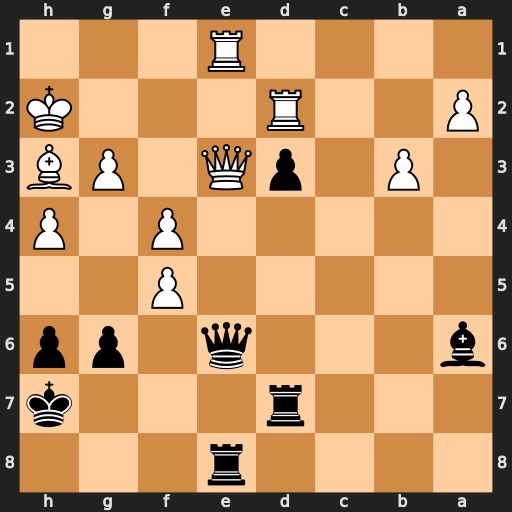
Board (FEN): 4r3/3r3k/b3q1pp/5P2/5P1P/1P1pQ1PB/P2R3K/4R3
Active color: b
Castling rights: -
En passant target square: -
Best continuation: Qxe3 Rxe3 Rxe3